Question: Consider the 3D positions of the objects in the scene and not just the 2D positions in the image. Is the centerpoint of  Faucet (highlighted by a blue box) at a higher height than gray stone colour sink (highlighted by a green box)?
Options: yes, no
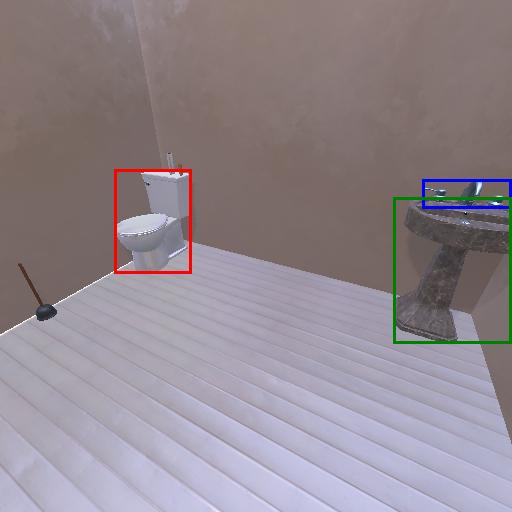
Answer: yes